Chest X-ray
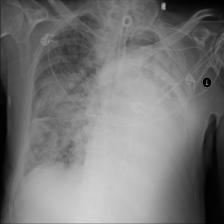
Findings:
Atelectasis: negative
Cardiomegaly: negative
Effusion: positive
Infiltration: positive
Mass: negative
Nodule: negative
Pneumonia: negative
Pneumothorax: negative
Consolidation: negative
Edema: negative
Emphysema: negative
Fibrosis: negative
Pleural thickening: negative
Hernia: negative